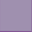
Piece: xx